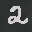
Label: 2